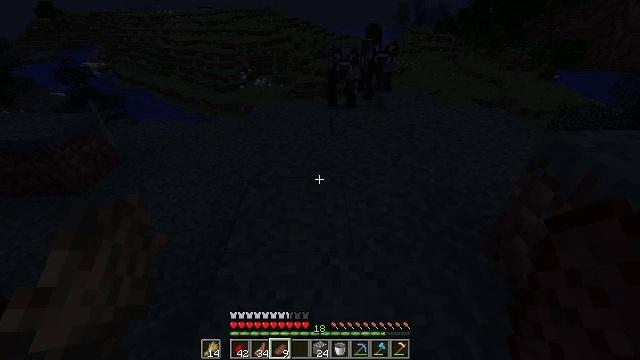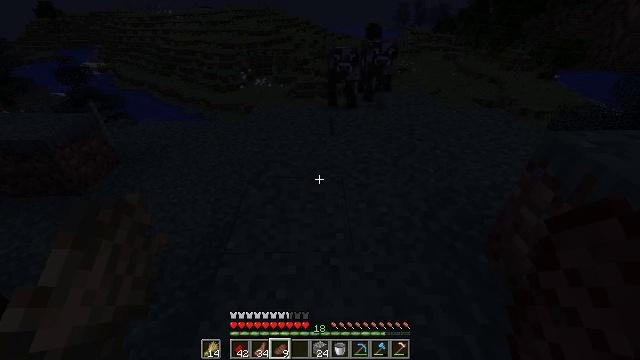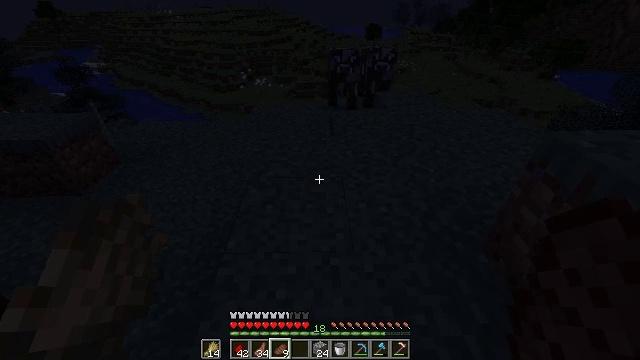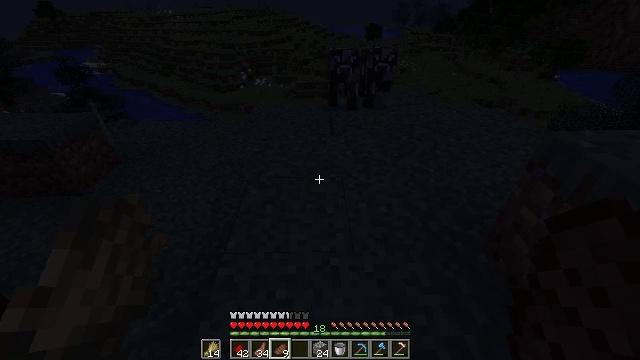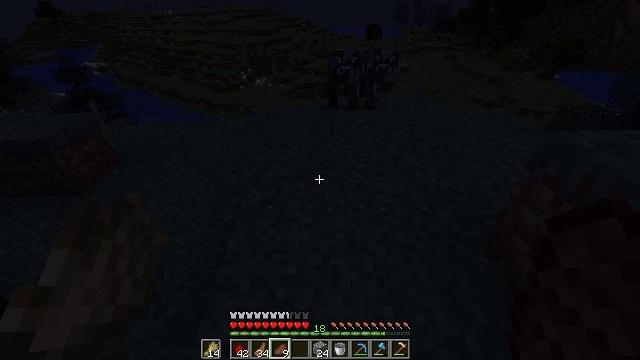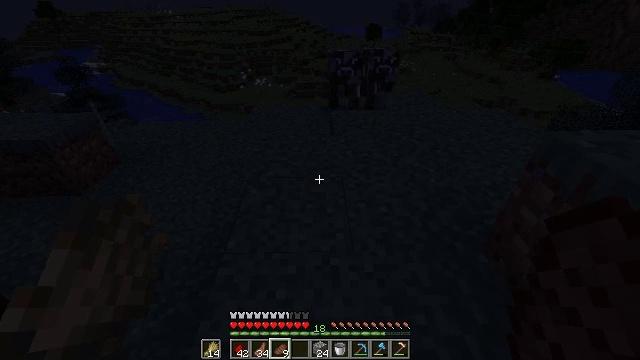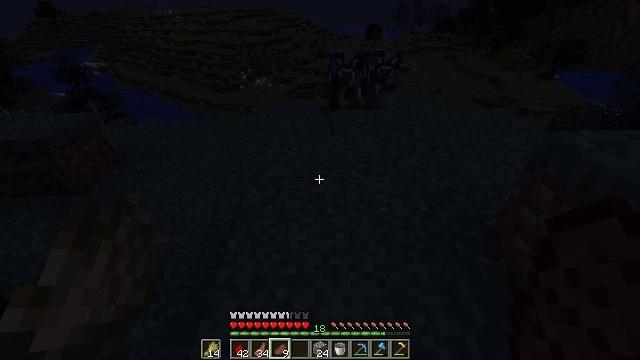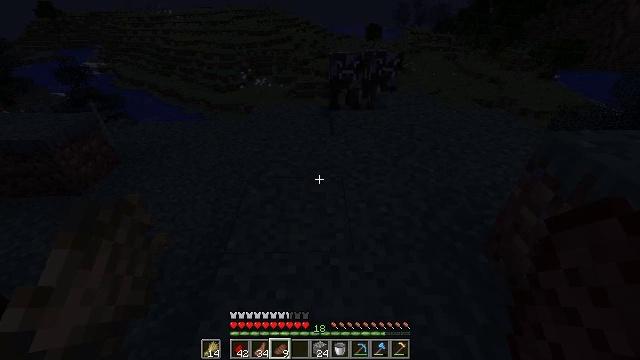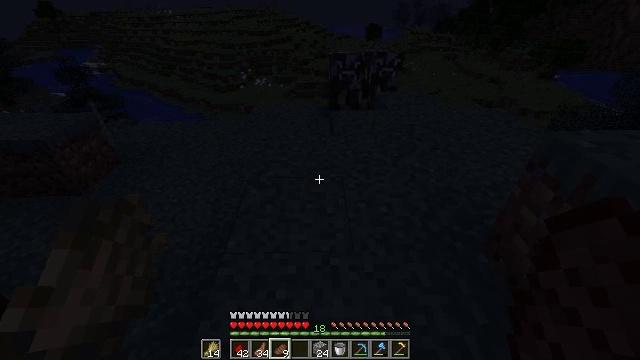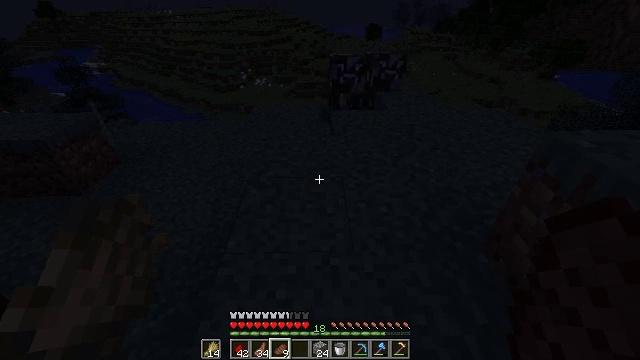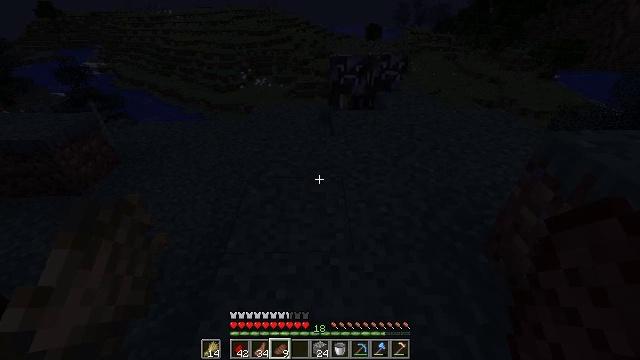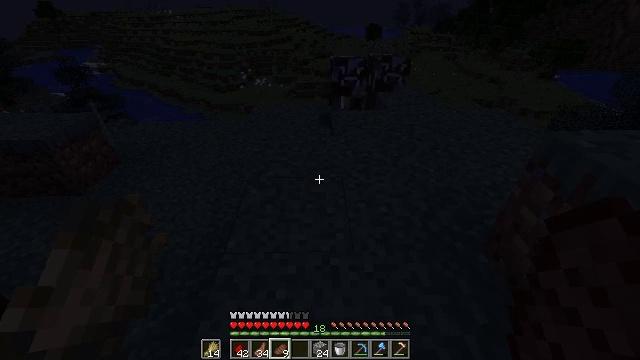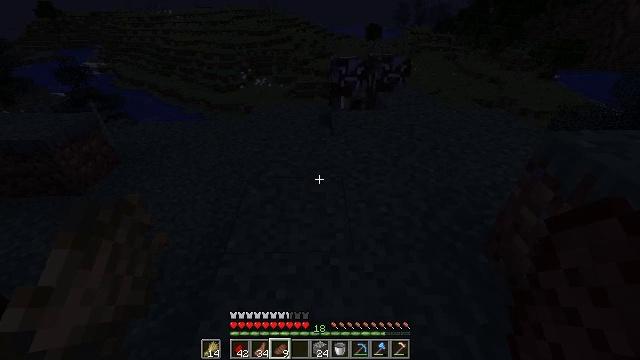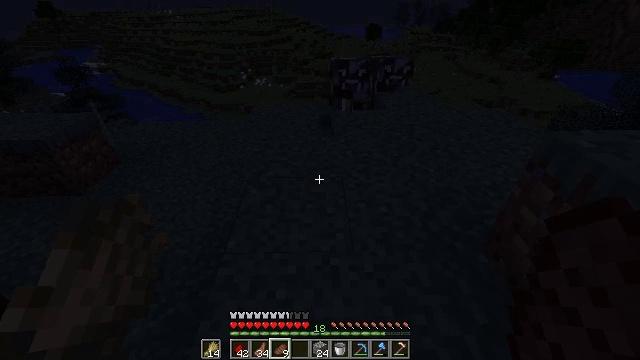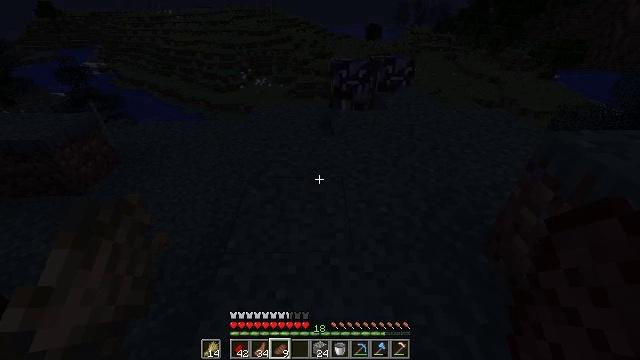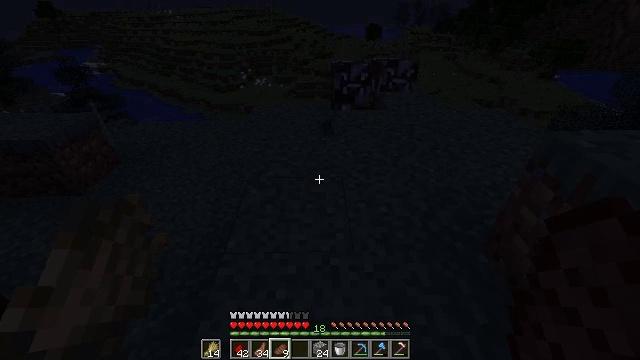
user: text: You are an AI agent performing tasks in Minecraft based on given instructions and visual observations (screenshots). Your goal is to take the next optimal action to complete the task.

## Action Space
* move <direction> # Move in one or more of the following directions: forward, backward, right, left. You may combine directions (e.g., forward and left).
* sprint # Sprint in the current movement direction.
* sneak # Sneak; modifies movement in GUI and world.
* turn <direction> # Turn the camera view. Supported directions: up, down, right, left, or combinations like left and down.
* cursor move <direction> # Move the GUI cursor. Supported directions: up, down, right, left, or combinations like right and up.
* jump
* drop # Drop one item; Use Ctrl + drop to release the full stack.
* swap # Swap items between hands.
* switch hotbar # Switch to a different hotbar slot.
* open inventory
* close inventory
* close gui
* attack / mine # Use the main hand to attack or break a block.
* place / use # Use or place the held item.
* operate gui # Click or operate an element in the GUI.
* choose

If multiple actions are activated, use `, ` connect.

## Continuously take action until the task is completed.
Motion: motion action
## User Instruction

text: Open the crafting table to craft a spruce fence.
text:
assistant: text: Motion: no_op
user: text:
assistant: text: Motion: no_op
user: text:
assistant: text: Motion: no_op
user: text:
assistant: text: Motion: no_op
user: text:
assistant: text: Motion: no_op
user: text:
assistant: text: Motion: no_op
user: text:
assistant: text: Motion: no_op
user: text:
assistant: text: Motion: no_op
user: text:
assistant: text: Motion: no_op
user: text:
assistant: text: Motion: no_op
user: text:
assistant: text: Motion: no_op
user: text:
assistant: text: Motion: no_op
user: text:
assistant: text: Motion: no_op
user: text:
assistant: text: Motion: no_op
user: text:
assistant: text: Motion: no_op
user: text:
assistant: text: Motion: no_op
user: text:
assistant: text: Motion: no_op
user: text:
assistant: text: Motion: no_op
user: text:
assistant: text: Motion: no_op
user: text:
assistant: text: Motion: no_op
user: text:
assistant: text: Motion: no_op
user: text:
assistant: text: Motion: no_op
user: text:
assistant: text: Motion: no_op
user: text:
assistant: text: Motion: no_op
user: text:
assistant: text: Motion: no_op
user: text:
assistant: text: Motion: no_op
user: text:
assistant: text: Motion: no_op
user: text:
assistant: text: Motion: no_op
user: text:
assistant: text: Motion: no_op
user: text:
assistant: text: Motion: no_op